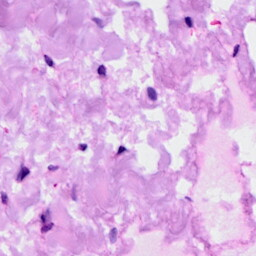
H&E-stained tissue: Ovarian